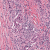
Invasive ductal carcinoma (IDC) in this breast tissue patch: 1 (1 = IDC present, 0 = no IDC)